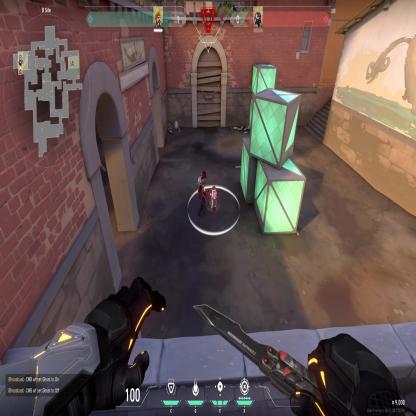
Label: planted spike ; enemy